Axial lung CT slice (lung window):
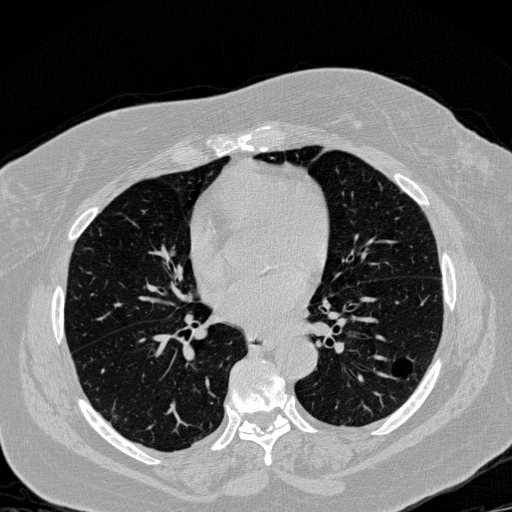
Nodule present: yes
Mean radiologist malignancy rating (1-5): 2.5